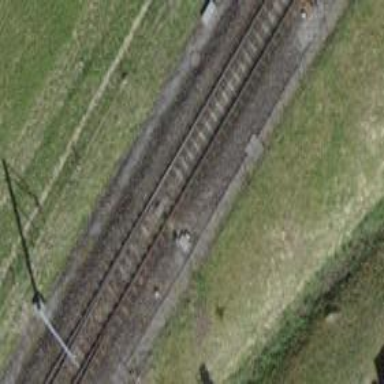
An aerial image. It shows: Railway switch.